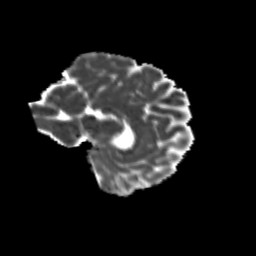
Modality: MD
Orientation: sagittal
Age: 12
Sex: female
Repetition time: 9.5 s
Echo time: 0.089 s